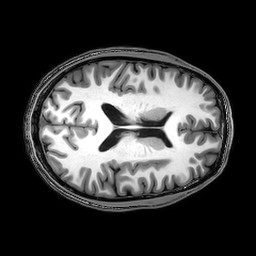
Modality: T1w
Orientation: axial
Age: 25
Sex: male
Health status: healthy
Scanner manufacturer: philips
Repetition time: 0.00817 s
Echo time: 0.00374 s